Question: As I understand, usually in CQ5 dispatcher acts as load balancer.
But I know that our instance has several dispatchers.
I imagine this like so:

What do you think about this picture? Is it possible variant?
Which variants are possible else?
What does act as load balancer at this case?
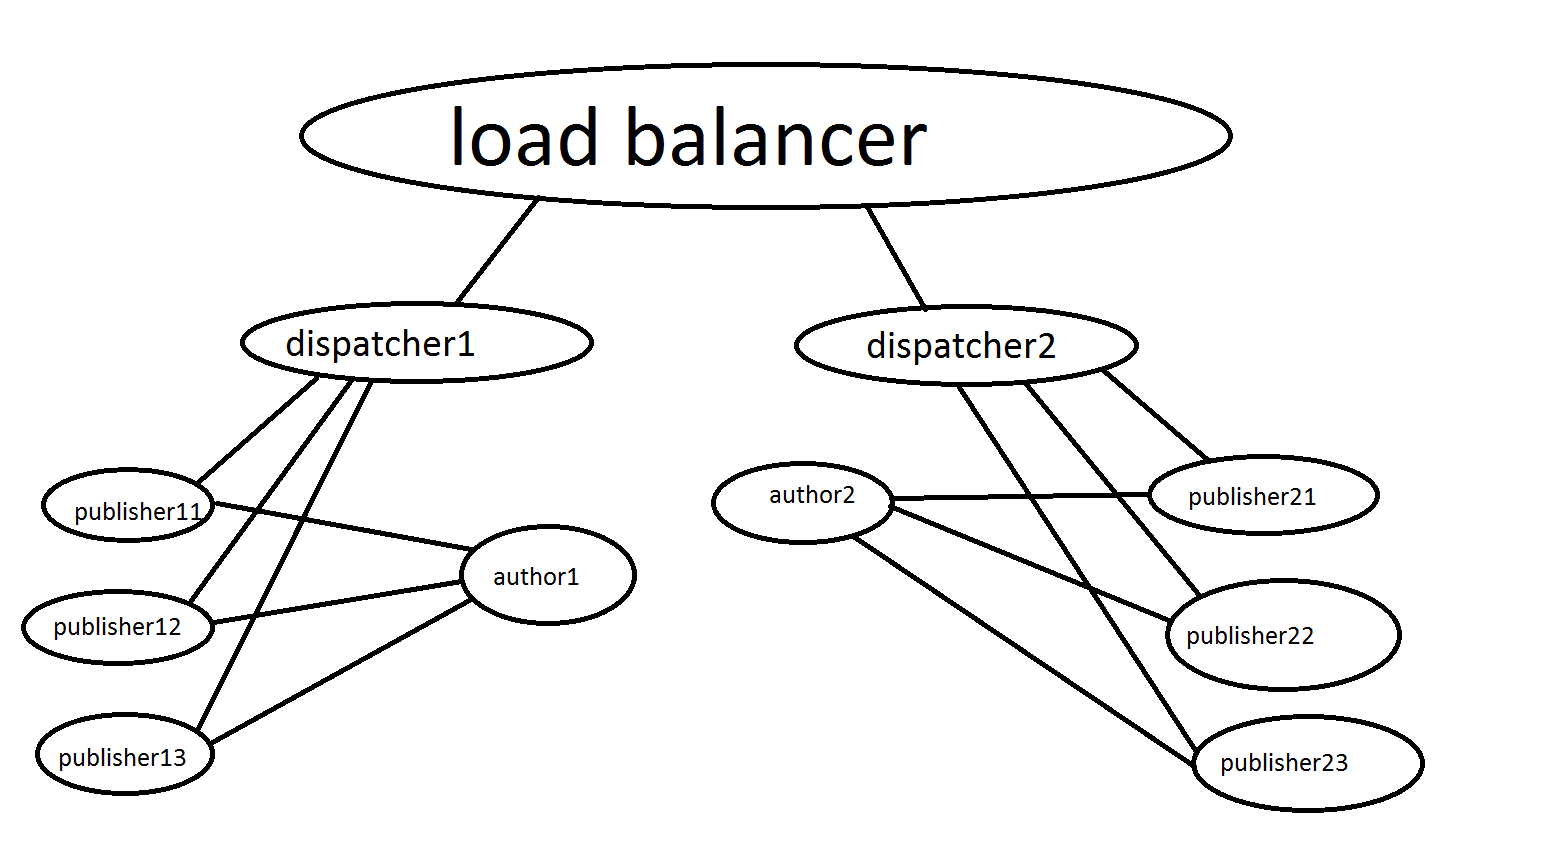
Answer: There is a sector of devices called Hardware Load Balancers that are a part of network layer that can act as top level load balancers. This item looks similar to hub/router but is able to balance the traffic.
Quite often, load balancing is solved on the cloud e.g. Amazon provides such functionality through <URL>. This way it's a provider responsibility to divide the traffic equally and care about system durability via healthchecks.